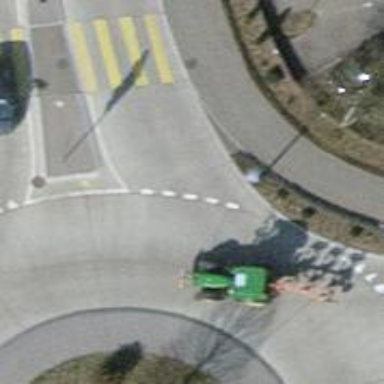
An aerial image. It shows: Primary highway with asphalt surface leading to roundabout.